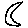
Label: moon